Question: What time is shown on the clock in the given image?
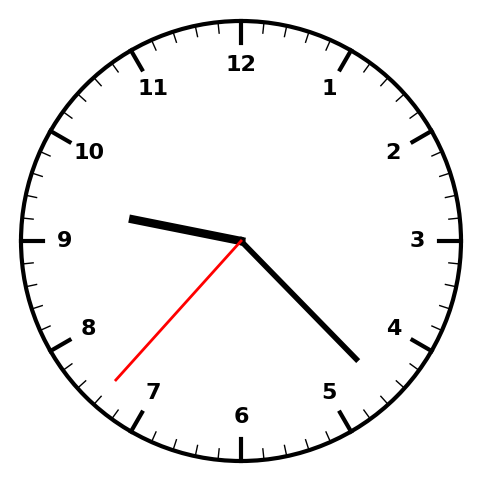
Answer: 09:22:37